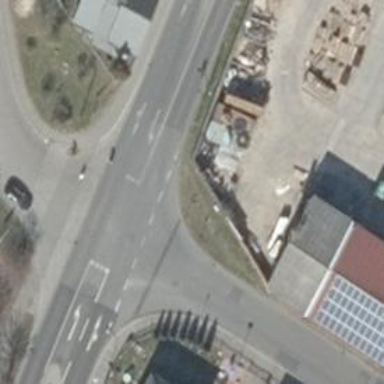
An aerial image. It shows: Road with "give way" sign.